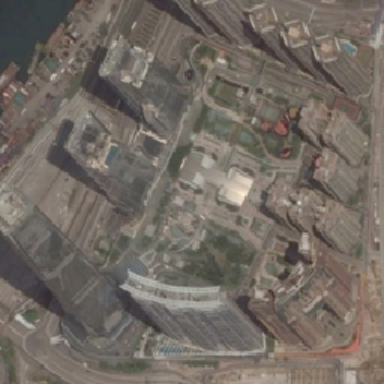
Many tall buildings have been built around the area .